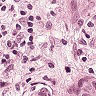
Metastatic tissue present: yes